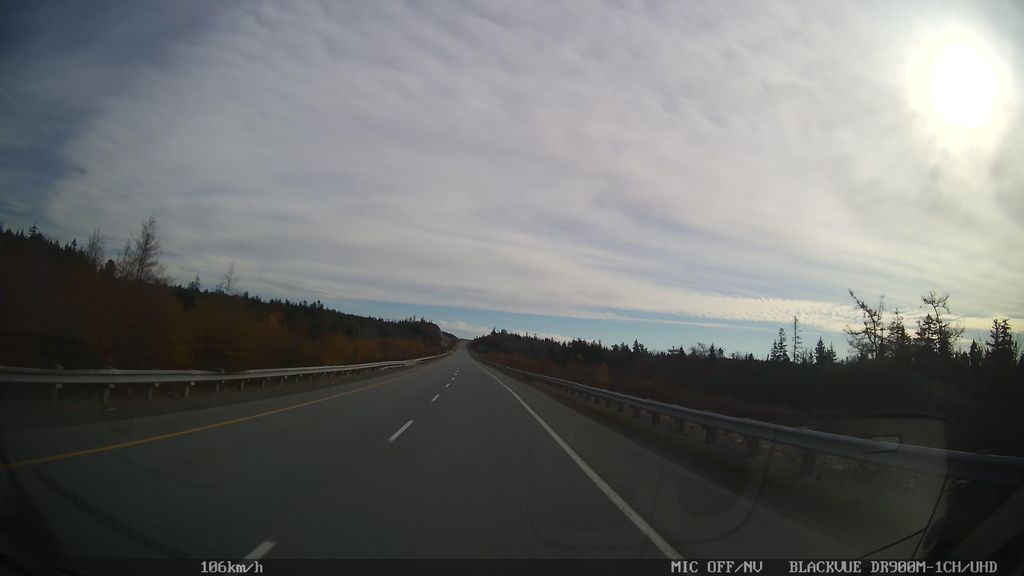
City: halifax